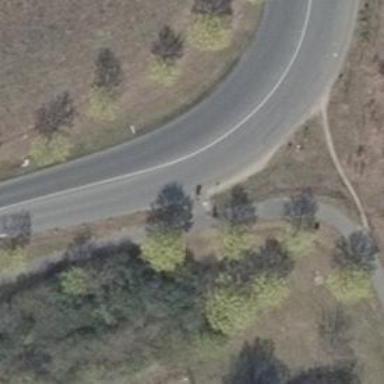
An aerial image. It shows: Asphalt path.